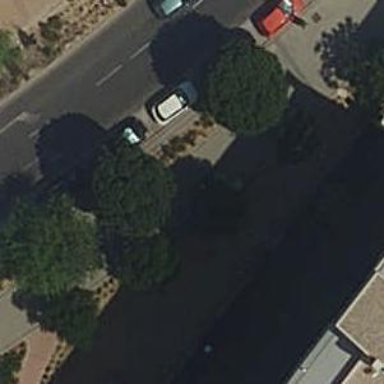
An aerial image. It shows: Sidewalk along the footway.